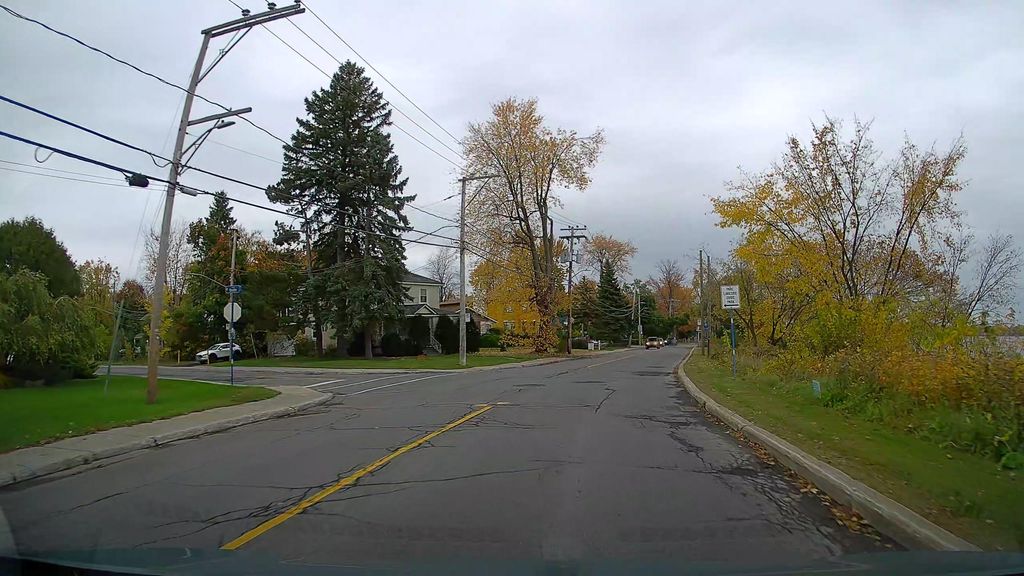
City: montreal